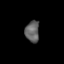
Tissue: skin
Cell type: Others
Senescence score: 0.6889
Nuclear area (px): 295
Mean DAPI intensity: 97.953